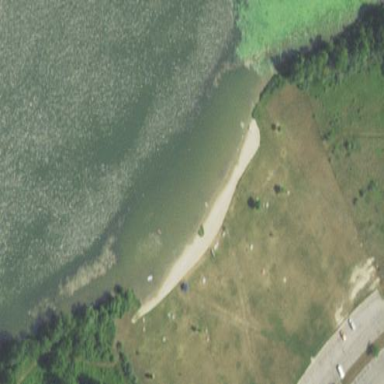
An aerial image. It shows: Beautiful beach with natural surroundings.